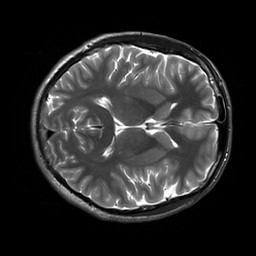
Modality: T2w
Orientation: axial
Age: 24
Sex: male
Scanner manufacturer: siemens
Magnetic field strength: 3 T
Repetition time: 8.53 s
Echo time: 0.091 s